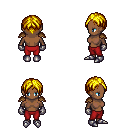
a pixel art fantasy rpg character, female body template, human, dark skin, leather shoulder armor, red pants, blonde parted hairstyle, metal gloves, metal boots, four views (front, back, left, right), 2x2 character sprite sheet, small pixel art, hard edges, no anti-aliasing